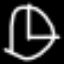
Label: clock